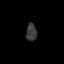
Tissue: skin
Cell type: Epithelial cells
Senescence score: 0.2838
Nuclear area (px): 188
Mean DAPI intensity: 56.431